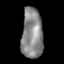
Tissue: lung
Cell type: Epithelial cells
Senescence score: 0.1755
Nuclear area (px): 1046
Mean DAPI intensity: 135.563